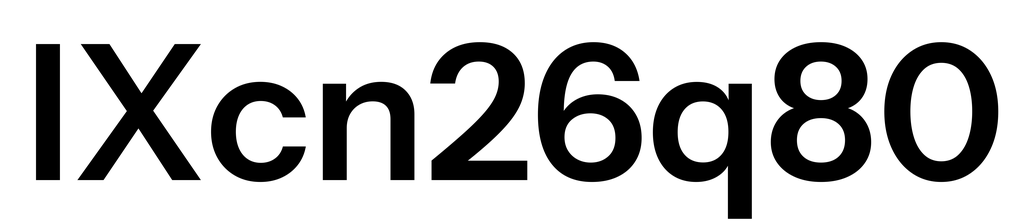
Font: InstrumentSans_SemiBold